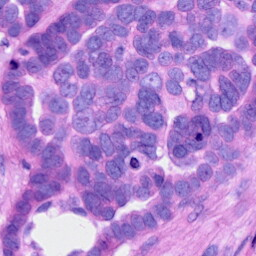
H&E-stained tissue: Ovarian